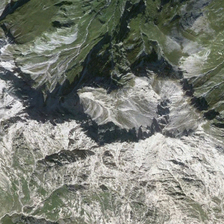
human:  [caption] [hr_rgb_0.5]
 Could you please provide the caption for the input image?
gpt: it is a large piece of green mountain with snow partly .

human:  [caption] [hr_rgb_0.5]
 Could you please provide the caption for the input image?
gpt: the colors of the mountains are white and green .

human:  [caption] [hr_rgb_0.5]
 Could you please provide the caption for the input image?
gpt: the colors of the mountains are white and green .

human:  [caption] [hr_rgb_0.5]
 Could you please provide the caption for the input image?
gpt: it is a large piece of green mountain with snow partly .

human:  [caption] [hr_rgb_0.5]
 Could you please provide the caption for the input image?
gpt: it is a large piece of green mountain with snow partly .